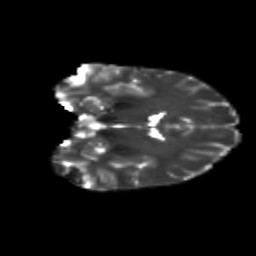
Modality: T2w
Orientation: coronal
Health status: healthy
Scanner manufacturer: philips
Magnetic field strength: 3 T
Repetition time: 9.75 s
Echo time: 0.092 s